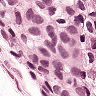
Metastatic tissue present: yes